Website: ulta-beauty
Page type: cross-sells
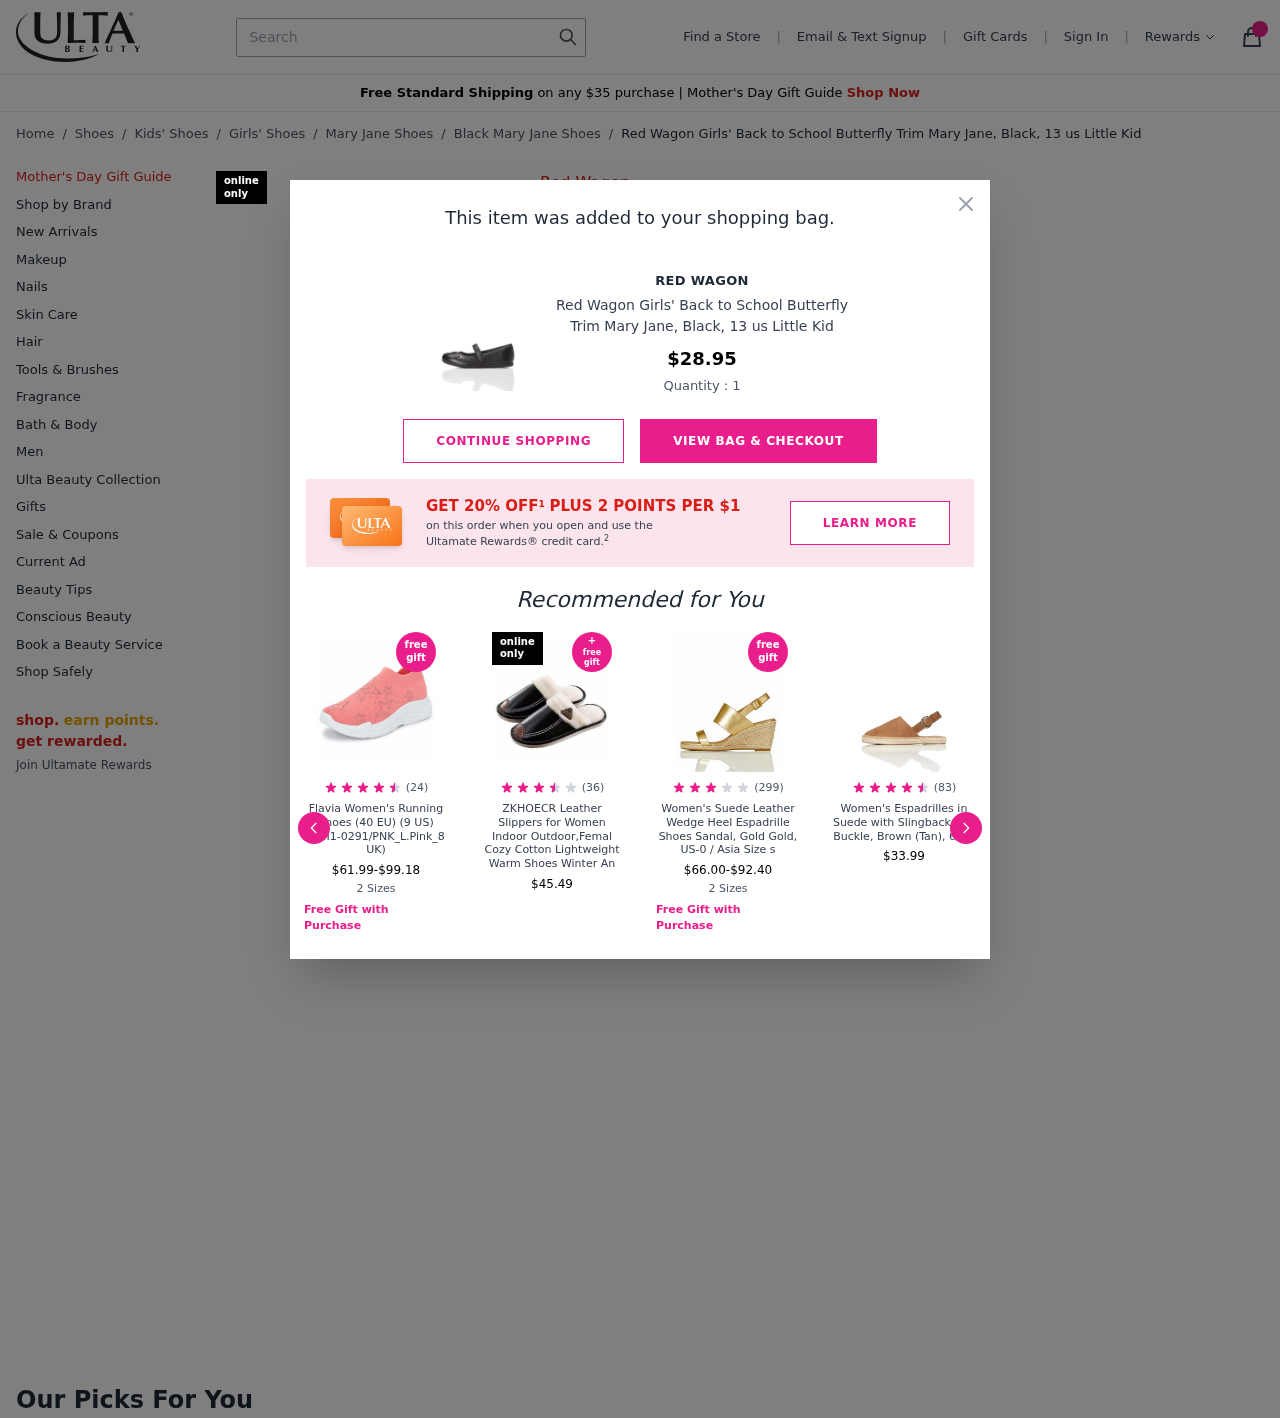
Product elements: key: PRODUCT1_BRAND
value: Red Wagon
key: PRODUCT1_BREADCRUMB
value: Shoes
Kids' Shoes
Girls' Shoes
Mary Jane Shoes
Black Mary Jane Shoes
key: PRODUCT1_NAME
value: Red Wagon Girls' Back to School Butterfly Trim Mary Jane, Black, 13 us Little Kid
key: PRODUCT1_QUANTITY
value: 1
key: PRODUCT2_NAME
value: Flavia Women's Running Shoes (40 EU) (9 US) (F/H1-0291/PNK_L.Pink_8 UK)
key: PRODUCT2_NUM_RATINGS
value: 24
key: PRODUCT2_PRICE
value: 61.99
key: PRODUCT2_RATING
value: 4.5
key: PRODUCT3_NAME
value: ZKHOECR Leather Slippers for Women Indoor Outdoor,Femal Cozy Cotton Lightweight Warm Shoes Winter An
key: PRODUCT3_NUM_RATINGS
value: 36
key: PRODUCT3_PRICE
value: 45.49
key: PRODUCT3_RATING
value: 3.8
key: PRODUCT4_NAME
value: Women's Suede Leather Wedge Heel Espadrille Shoes Sandal, Gold Gold, US-0 / Asia Size s
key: PRODUCT4_NUM_RATINGS
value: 299
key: PRODUCT4_PRICE
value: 66
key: PRODUCT4_RATING
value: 3.4
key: PRODUCT5_NAME
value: Women's Espadrilles in Suede with Slingback and Buckle, Brown (Tan), 6 UK
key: PRODUCT5_NUM_RATINGS
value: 83
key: PRODUCT5_PRICE
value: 33.99
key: PRODUCT5_RATING
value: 4.6
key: PRODUCT1_BRAND2
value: RED WAGON
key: PRODUCT1_NAME2
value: Red Wagon Girls' Back to School Butterfly Trim Mary Jane, Black, 13 us Little Kid
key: PRODUCT1_PRICE2
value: $28.95
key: PRODUCT2_PRICE_MAX
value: -$99.18
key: PRODUCT4_PRICE_MAX
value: -$92.40
Search elements: key: HEADER_SEARCH
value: Search